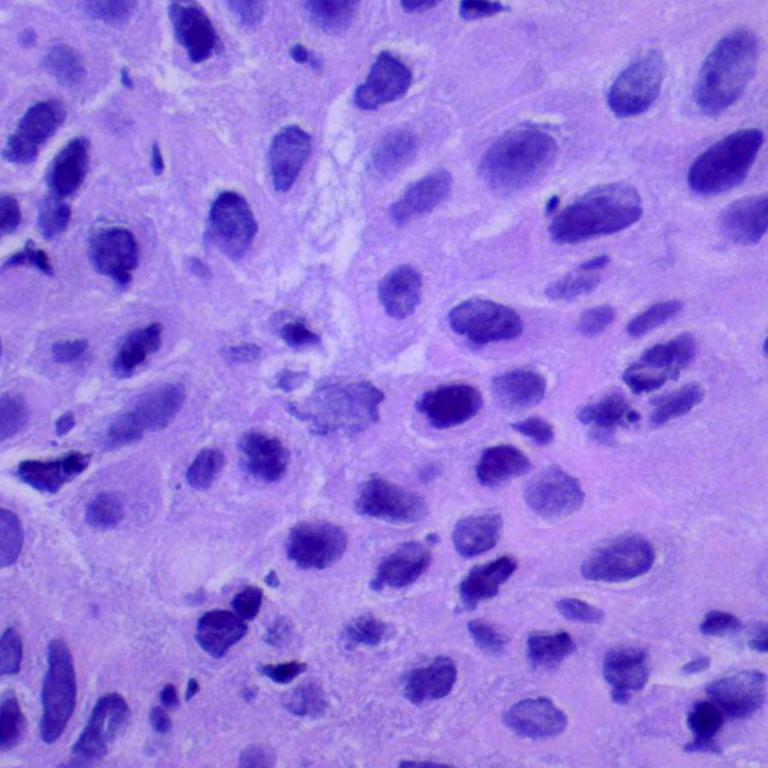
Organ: lung
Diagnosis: squamous carcinomas